Question: I am using this code to open process in remote machine:
'''
Process process = new Process();
ProcessStartInfo psi = new ProcessStartInfo(@"D: ools\PsExec\PsExec.exe");
psi.UseShellExecute = false;
psi.RedirectStandardOutput = true;
psi.RedirectStandardError = true;
psi.RedirectStandardInput = true;
psi.WindowStyle = ProcessWindowStyle.Minimized;
psi.CreateNoWindow = true;
psi.Arguments = "\\192.168.0.100 -u user-p pass D:\app.exe";
process.StartInfo = psi;
process.Start();
'''
on the remote machine i can see that the process start but i cannot see my 'Application GUI'.
Double click on the exe will open the GUI

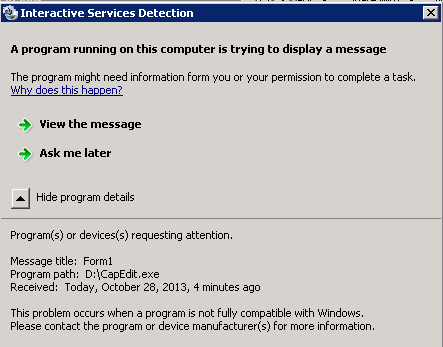
Answer: Try using 'psexec.exe' with the '-i' switch :
'''
psi.Arguments = "\\192.168.0.100 -i -u user -p pass D:\app.exe";
'''
or
'''
psi.Arguments = "\\192.168.0.100 -i 0 -u user -p pass D:\app.exe";
'''
use 1 instead of 0 if you are using vista or higher. User desktop runs in session 1 in vista or higher.